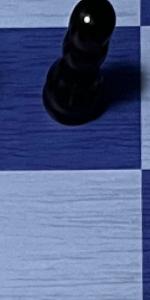
Label: Empty